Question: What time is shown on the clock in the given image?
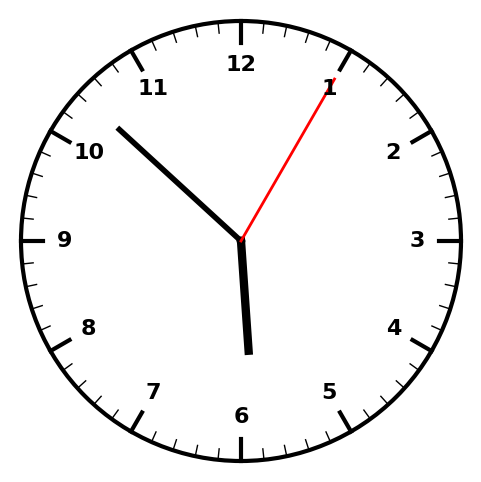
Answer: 05:52:05